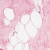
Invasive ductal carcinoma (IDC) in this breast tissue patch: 0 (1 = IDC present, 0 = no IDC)